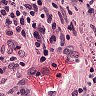
Metastatic tissue present: no